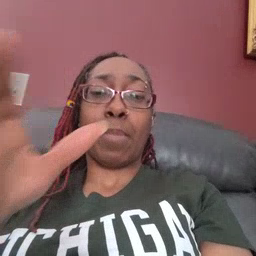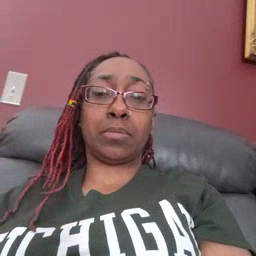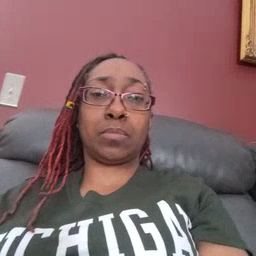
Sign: grandma